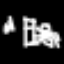
Label: chair